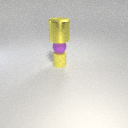
large yellow metal cylinder above small purple rubber sphere